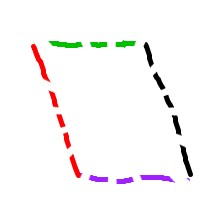
Shape: parallelogram